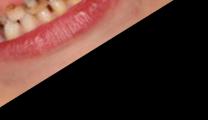
Condition: Caries